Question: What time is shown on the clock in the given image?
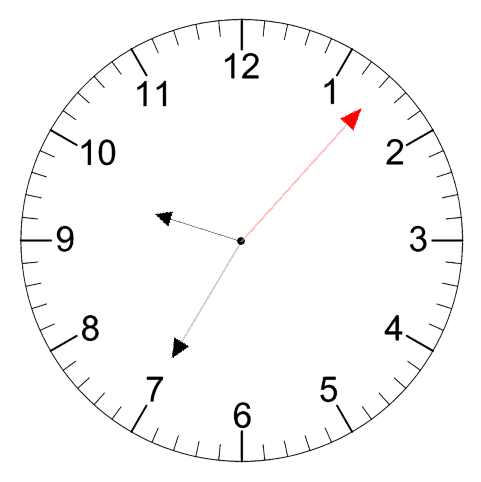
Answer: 09:35:07